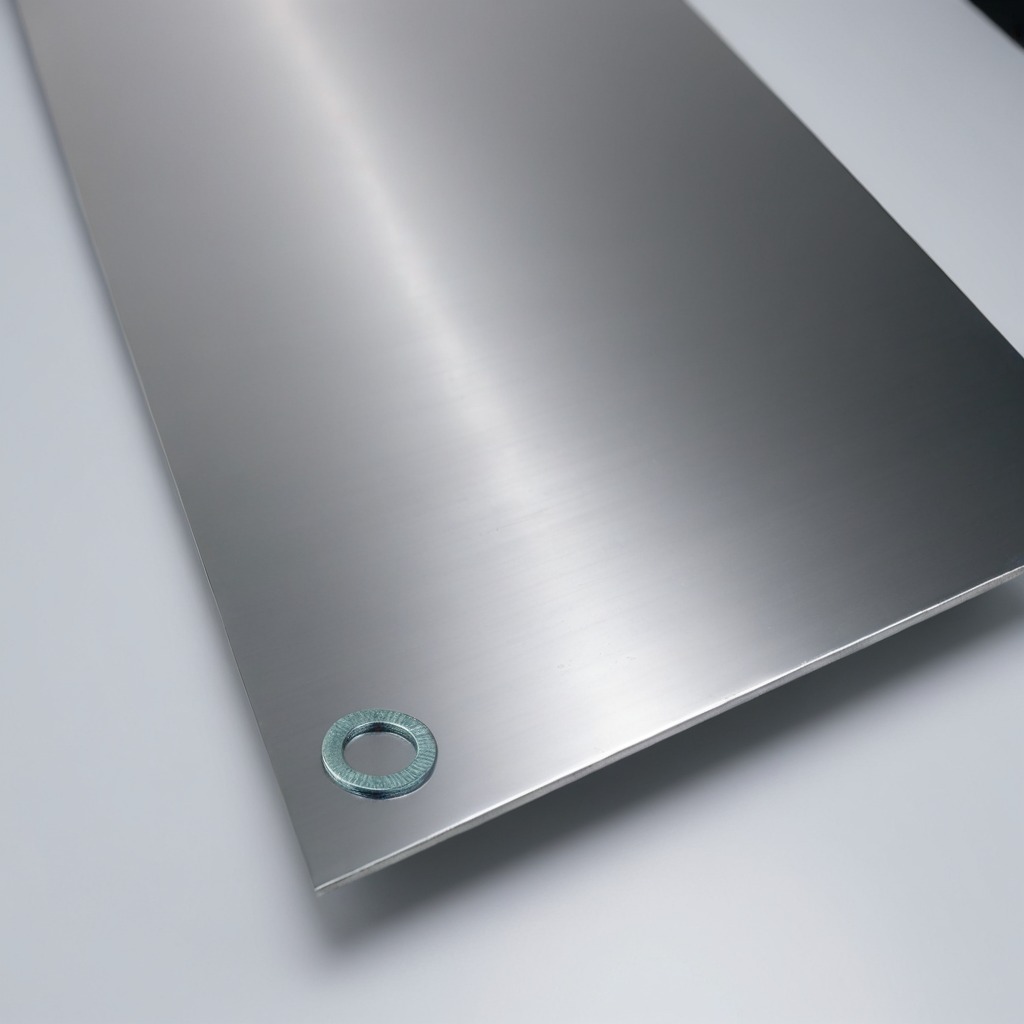
A flat metal washer lies on the stainless steel table in a high-end prototyping lab.